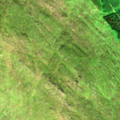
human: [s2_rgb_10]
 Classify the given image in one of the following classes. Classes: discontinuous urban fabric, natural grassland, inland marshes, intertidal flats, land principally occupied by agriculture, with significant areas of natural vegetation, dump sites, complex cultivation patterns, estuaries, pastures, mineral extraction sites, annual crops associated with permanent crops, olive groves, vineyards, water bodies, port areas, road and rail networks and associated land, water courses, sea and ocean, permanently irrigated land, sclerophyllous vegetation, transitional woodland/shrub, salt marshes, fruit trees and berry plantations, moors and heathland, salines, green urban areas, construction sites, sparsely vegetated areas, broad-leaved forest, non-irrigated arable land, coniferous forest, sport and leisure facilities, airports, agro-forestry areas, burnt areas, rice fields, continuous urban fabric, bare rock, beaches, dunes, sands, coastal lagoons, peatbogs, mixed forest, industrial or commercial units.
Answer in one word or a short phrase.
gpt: coniferous forest, moors and heathland, peatbogs